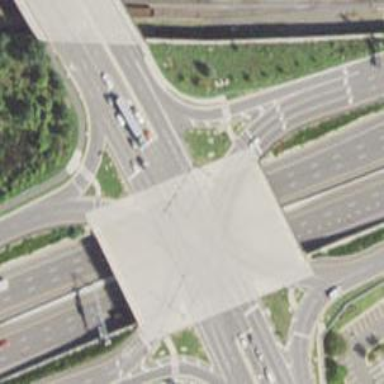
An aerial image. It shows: Trunk link highway bridge.